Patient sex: M
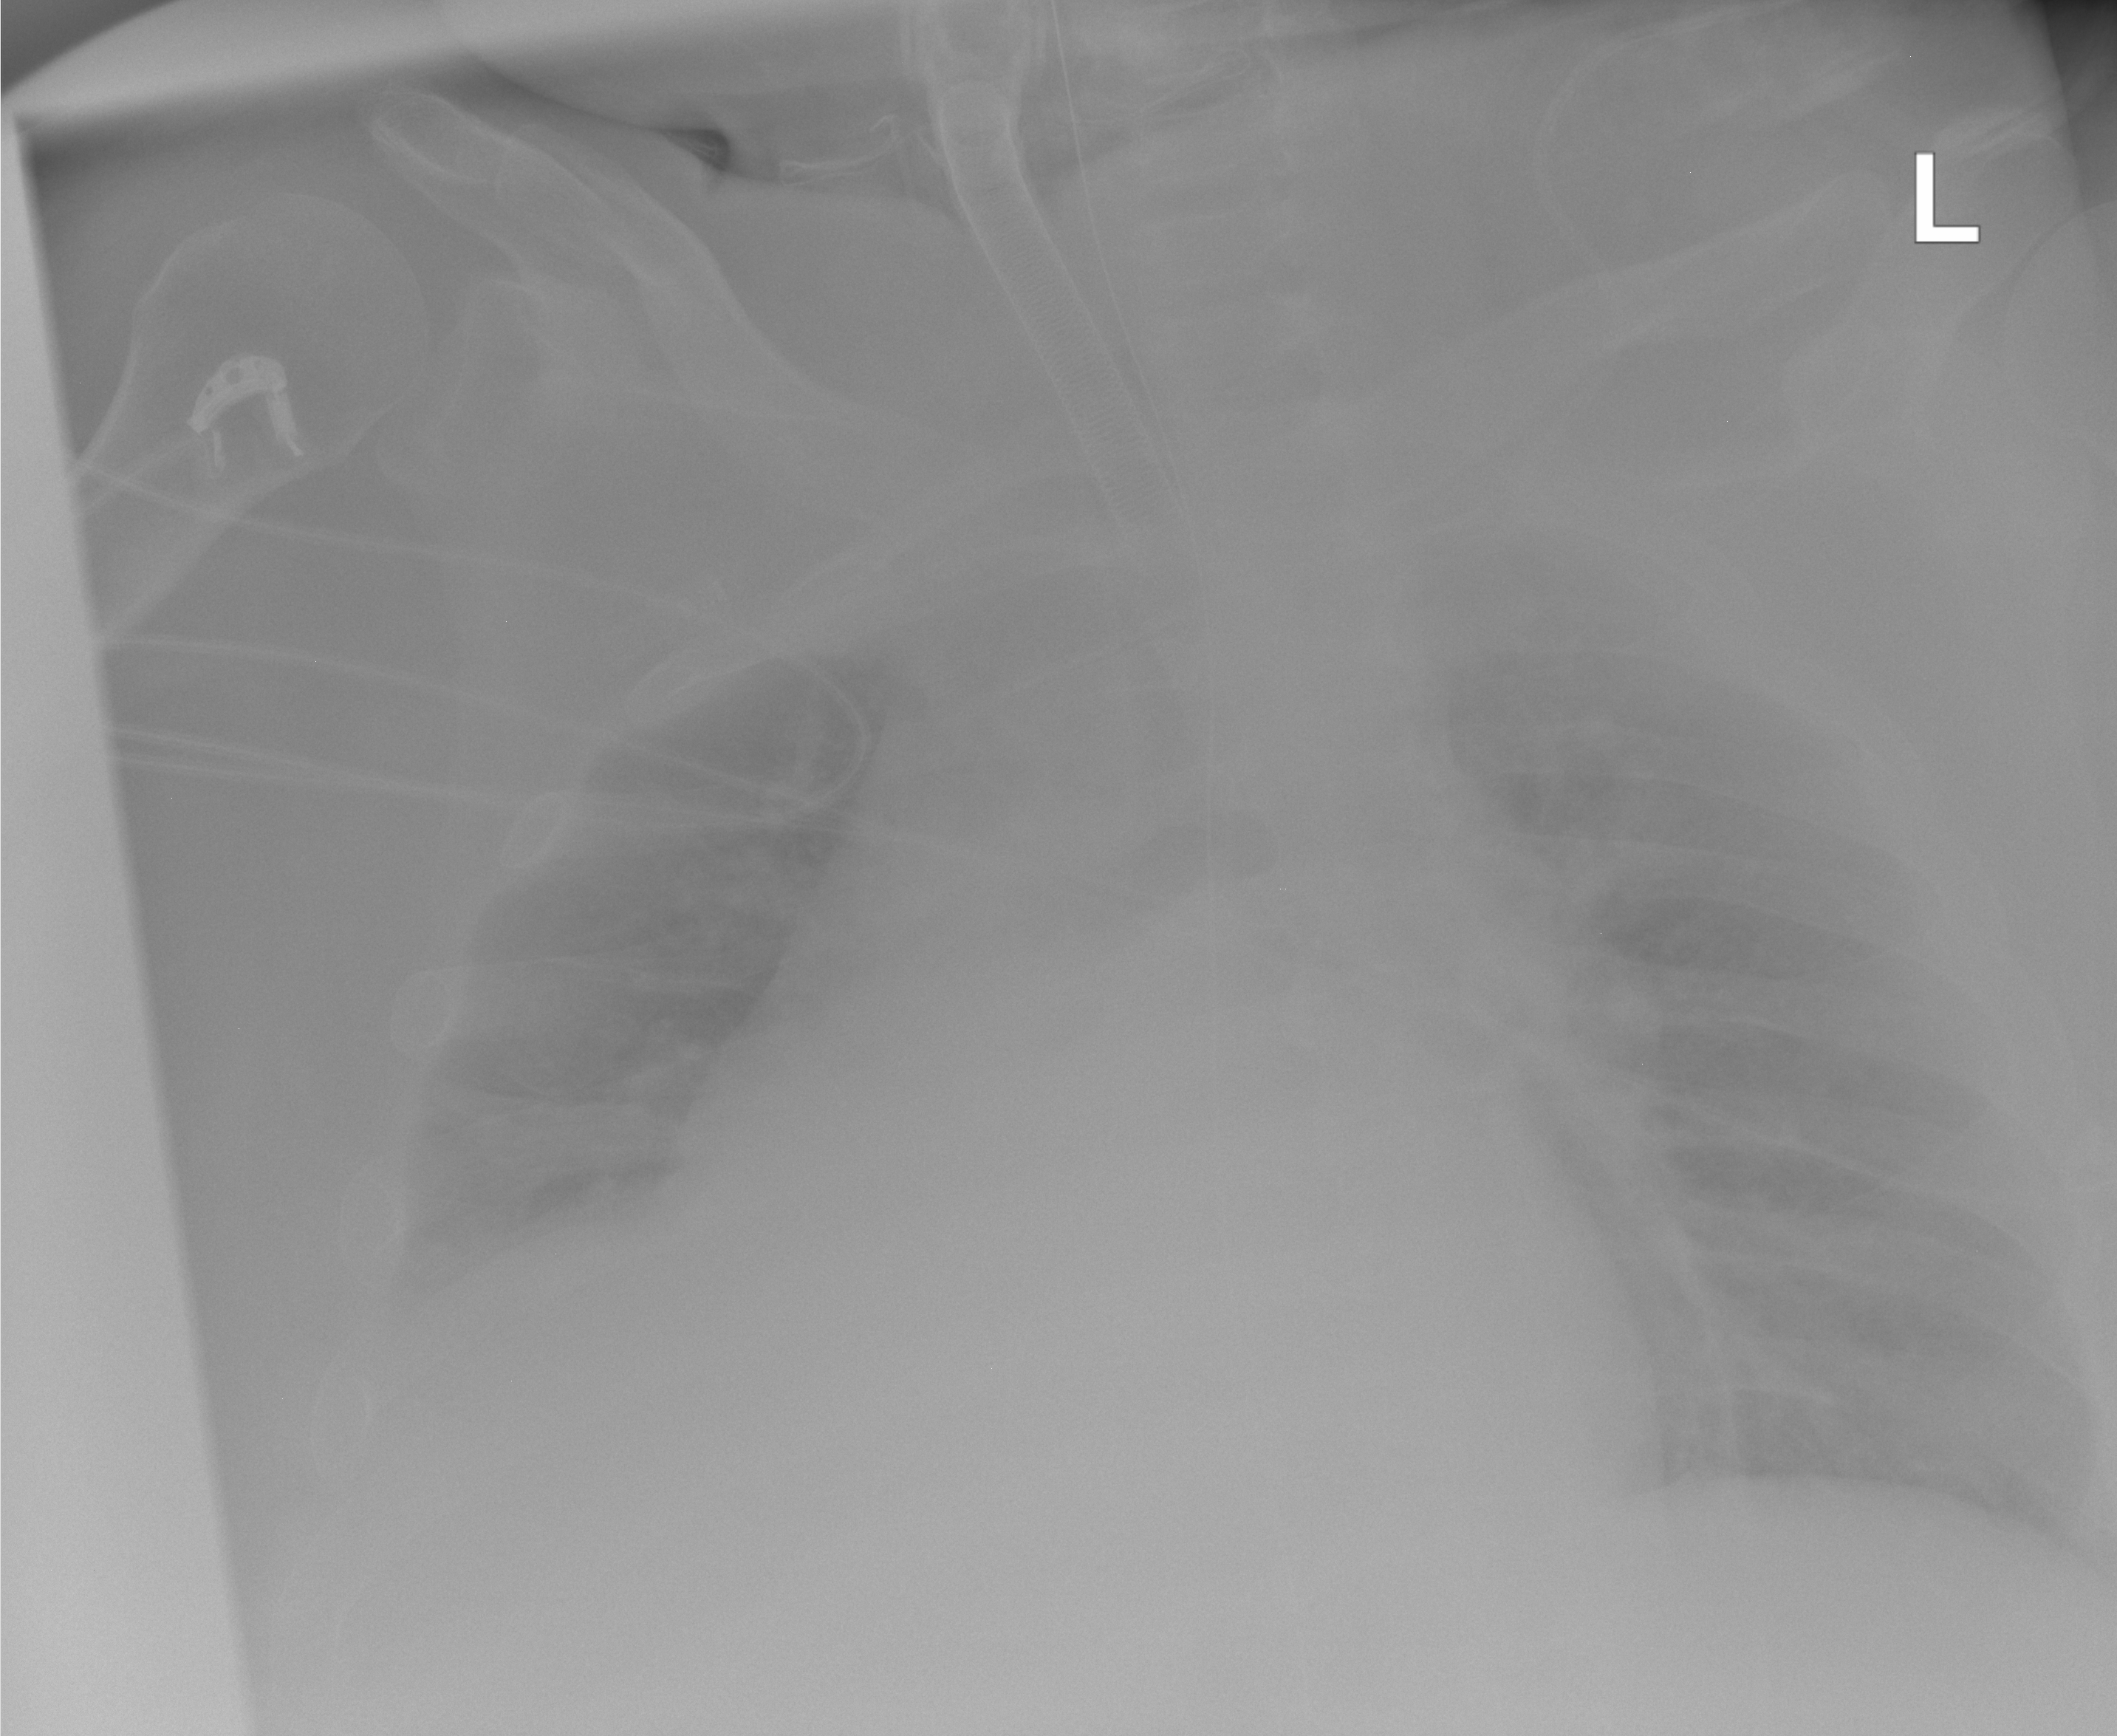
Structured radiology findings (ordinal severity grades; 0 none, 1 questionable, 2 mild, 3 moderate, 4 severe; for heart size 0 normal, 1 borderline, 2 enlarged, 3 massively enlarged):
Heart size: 0
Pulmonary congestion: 0
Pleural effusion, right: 2
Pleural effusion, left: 0
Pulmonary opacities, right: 0
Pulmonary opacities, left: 0
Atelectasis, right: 0
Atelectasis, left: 0